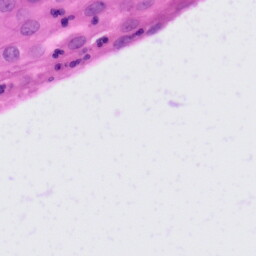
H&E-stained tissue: Tonsil